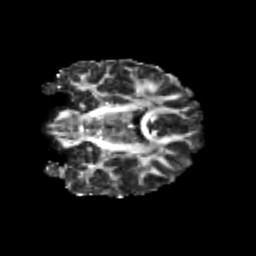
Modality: FA
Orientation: coronal
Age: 23
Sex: male
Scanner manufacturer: siemens
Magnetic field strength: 3 T
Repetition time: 3.5 s
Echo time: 0.113 s